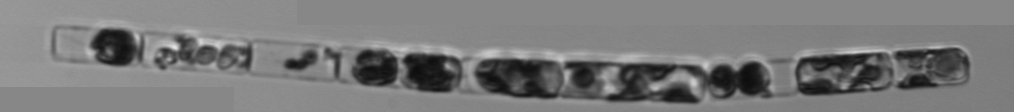
Label: Guinardia_delicatula_TAG_internal_parasite